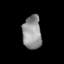
Tissue: lung
Cell type: Others
Senescence score: 0.2176
Nuclear area (px): 622
Mean DAPI intensity: 146.696